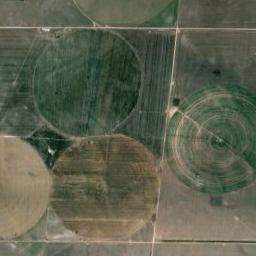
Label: circular_farmland